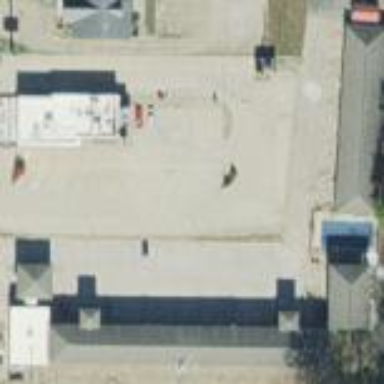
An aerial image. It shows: Building that is motel.